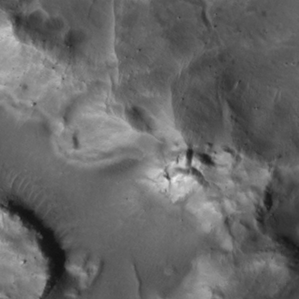
Label: non_frost